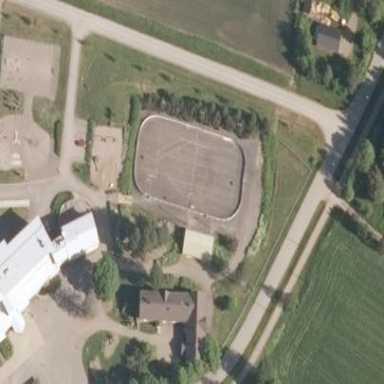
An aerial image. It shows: Ice rink designated for ice hockey under the category of leisure land.